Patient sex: M
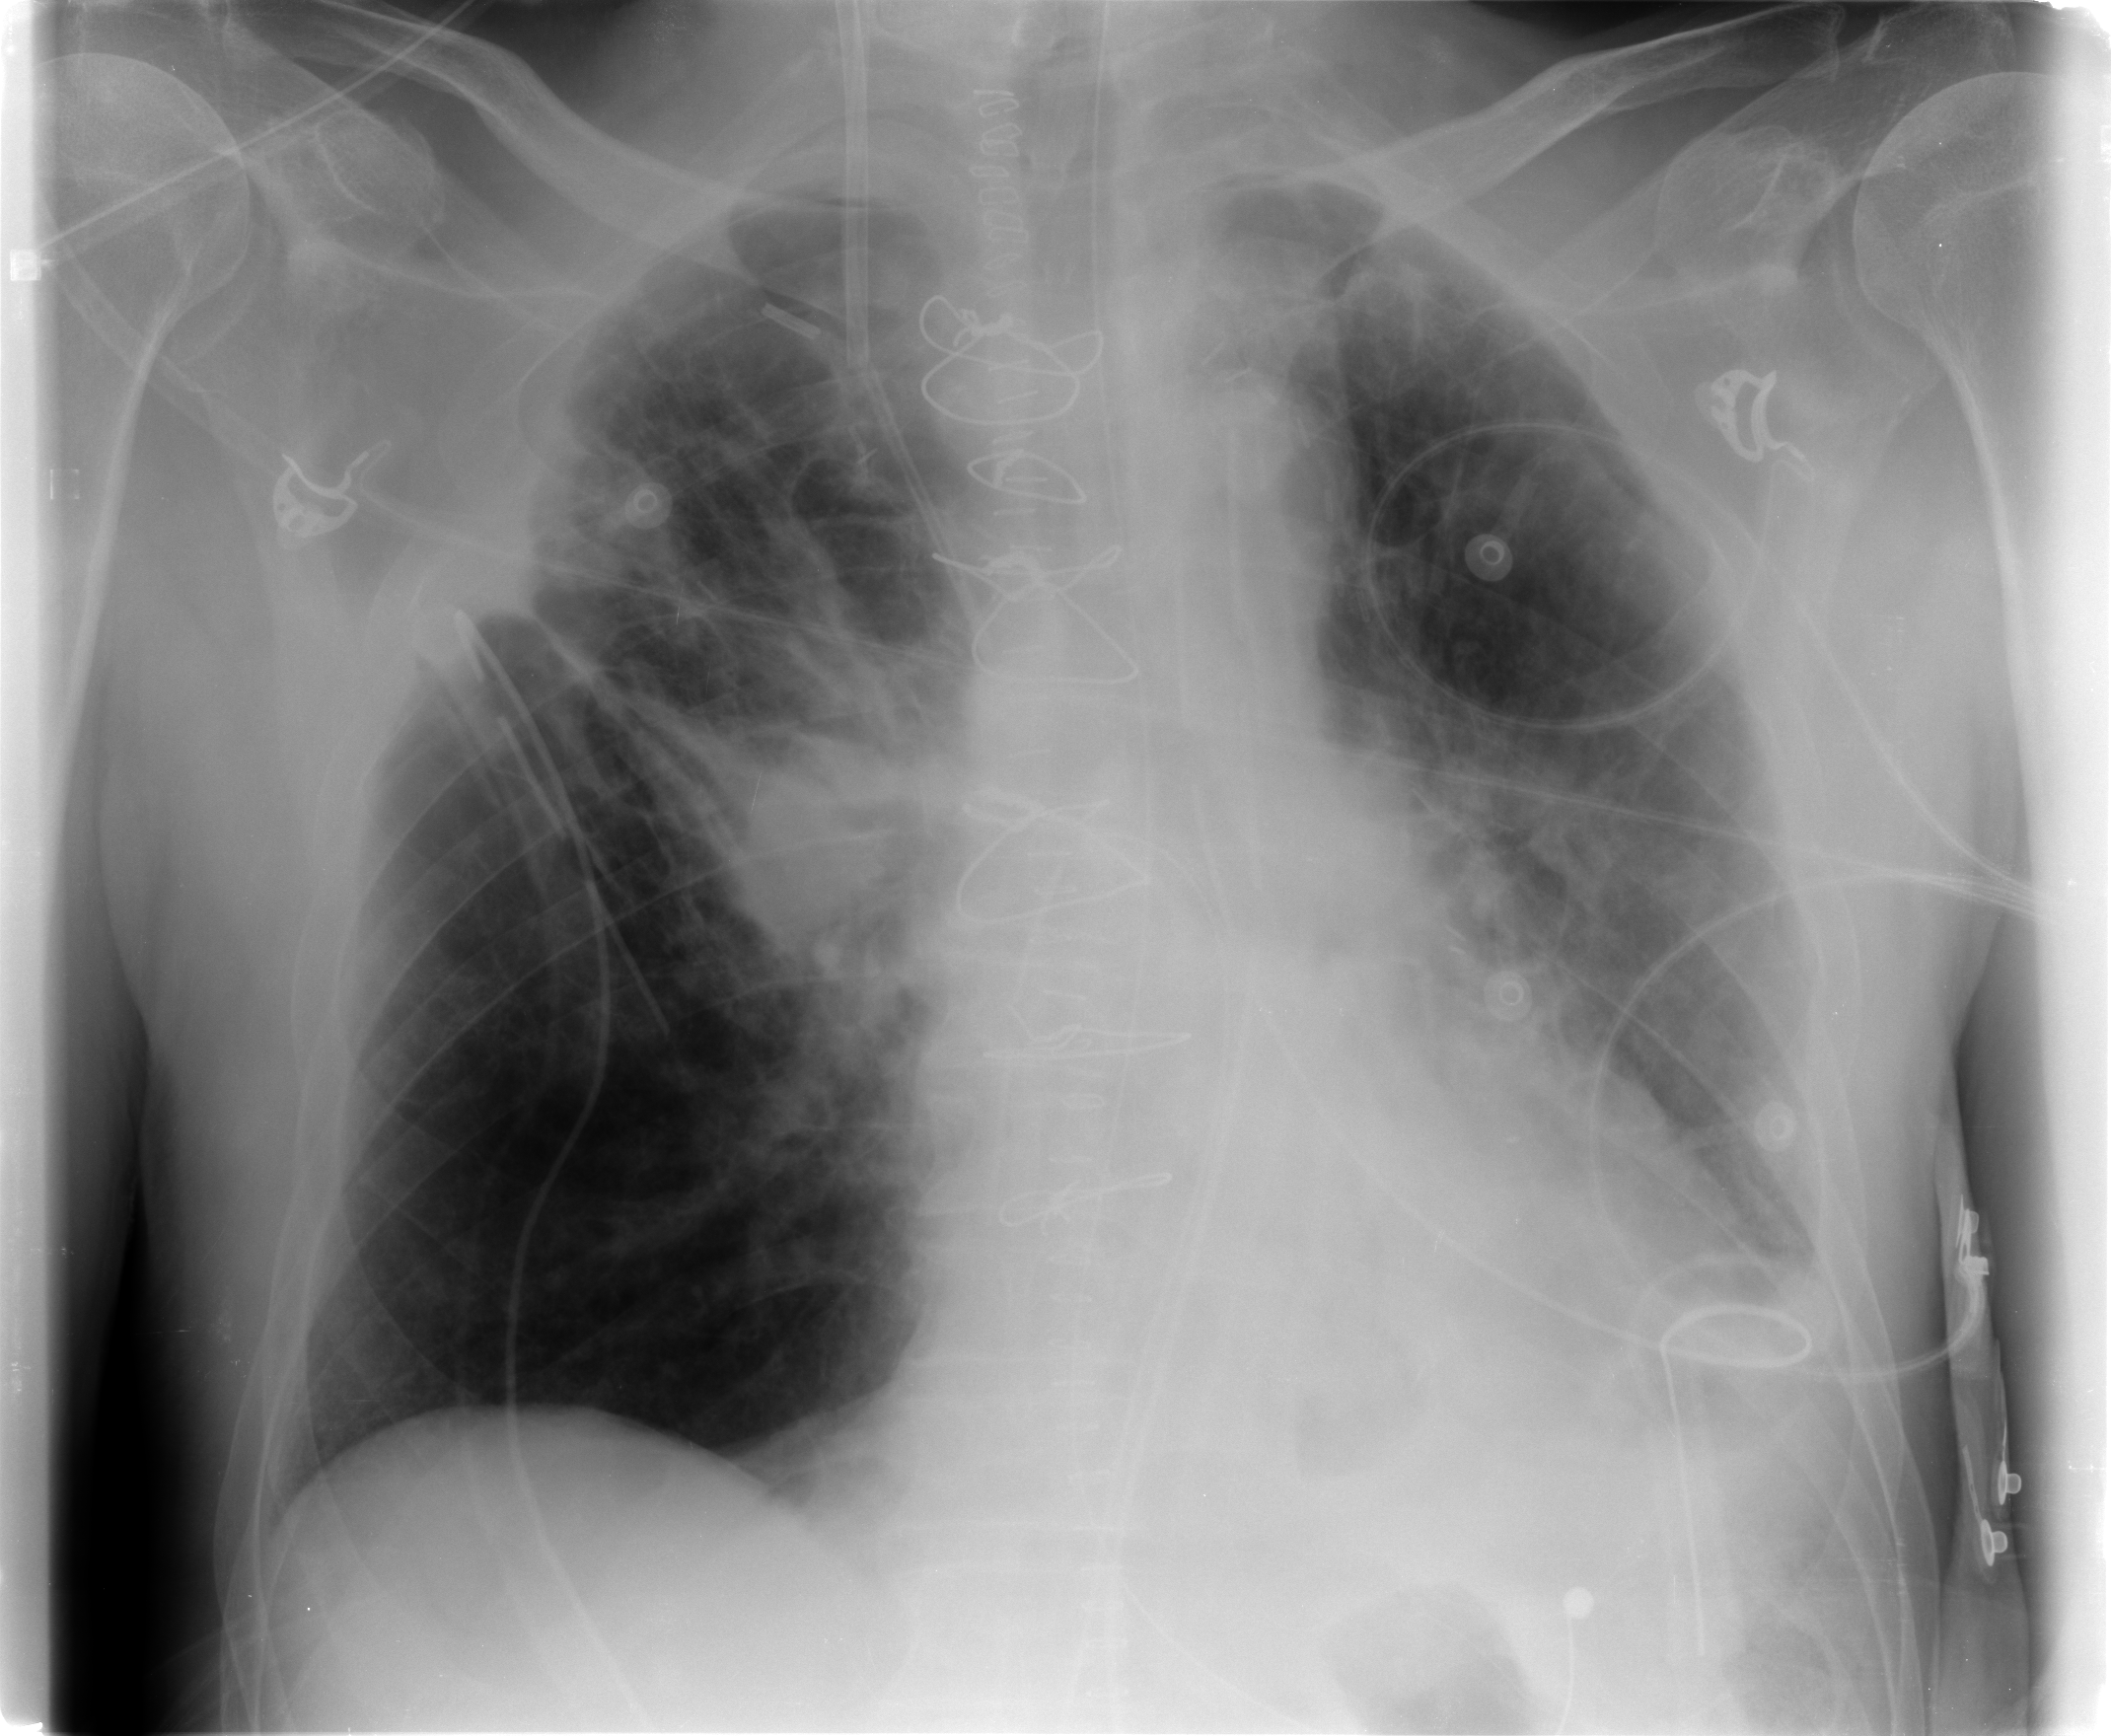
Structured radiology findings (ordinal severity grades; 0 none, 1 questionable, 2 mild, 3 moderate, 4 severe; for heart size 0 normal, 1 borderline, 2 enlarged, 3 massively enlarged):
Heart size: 1
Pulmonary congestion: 0
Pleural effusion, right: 0
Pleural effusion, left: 3
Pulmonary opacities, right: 1
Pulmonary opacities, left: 0
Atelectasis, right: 3
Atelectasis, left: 2